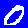
Digit: 0